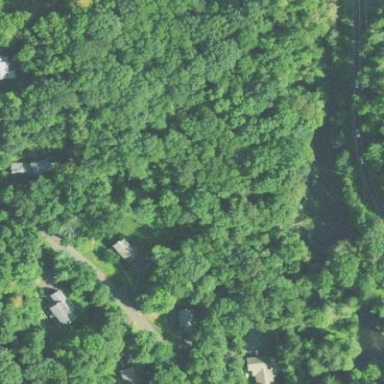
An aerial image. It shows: Existing Preserved Open Space in woodland area.